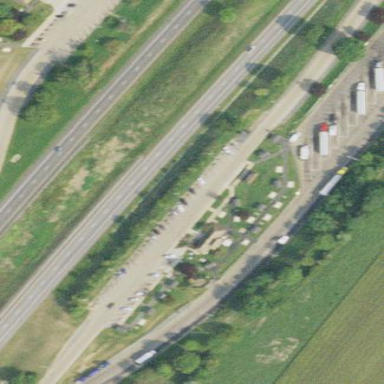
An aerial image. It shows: Rest area on the road.